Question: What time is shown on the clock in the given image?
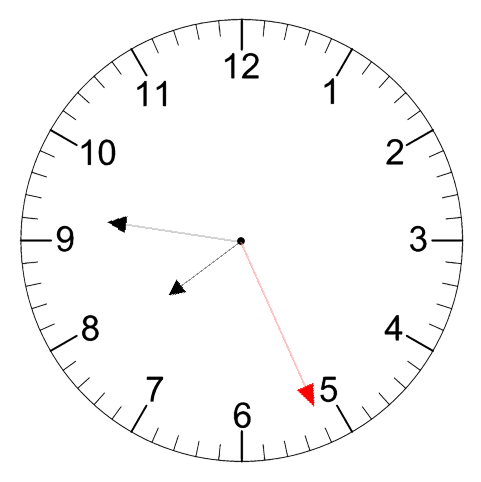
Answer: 07:46:26